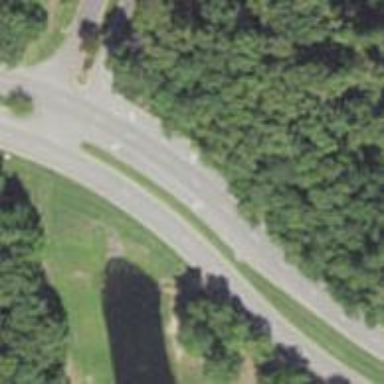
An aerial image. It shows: Secondary road with asphalt surface.